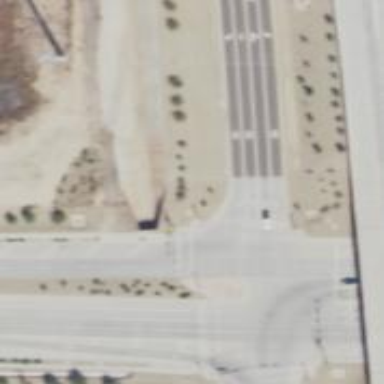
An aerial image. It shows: Solid stop line on the road.